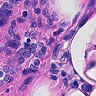
Metastatic tissue present: yes